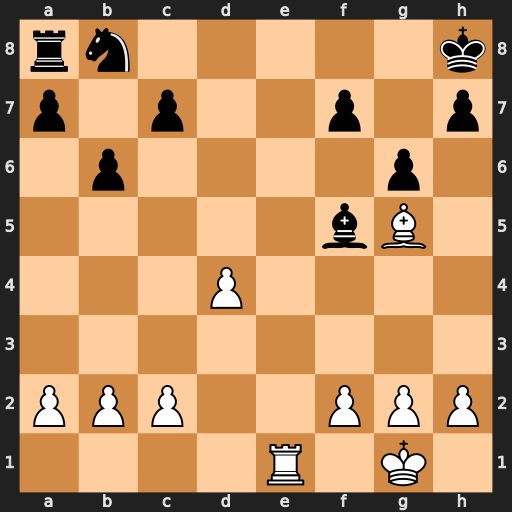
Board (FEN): rn5k/p1p2p1p/1p4p1/5bB1/3P4/8/PPP2PPP/4R1K1
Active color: w
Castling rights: -
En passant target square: -
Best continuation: Bf6+ Kg8 Re8#